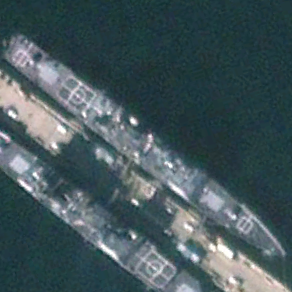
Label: cruiser